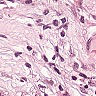
Metastatic tissue present: yes